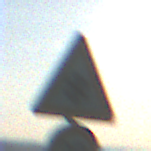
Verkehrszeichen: SchneeOderEisglaette
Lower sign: Geschwindigkeit30
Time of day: MorningAfternoon
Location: Outdoor (Nature)
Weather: PartlyCloudy
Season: NotSpecified
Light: Natural